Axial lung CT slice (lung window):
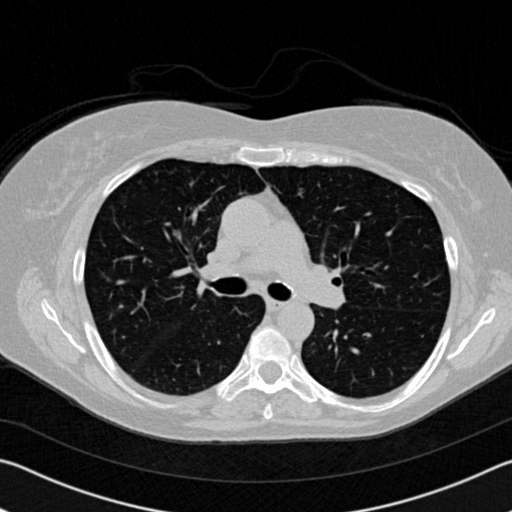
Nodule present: no